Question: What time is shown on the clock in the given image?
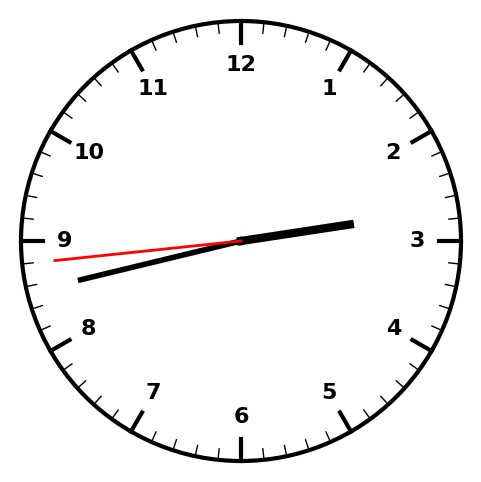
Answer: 02:42:44